Question: While upgrading my database schema I have run into a problem with a ForeignCollectionField (ormlite 4.7) not returning rows. With a clean install of the app, rows can be added and displayed as expected.
When the app is updated to a new version, the schema is updated (see below), but when rows are added to the database the collection is not returning the added rows. (I can see the rows exist in the database)
The parent row existed before the update. What do I need to do to fix it?
'''
@DatabaseTable(tableName = "setting")
public class SettingEntity {
@DatabaseField(generatedId = true)
private long id;
...
//New field added
@ForeignCollectionField
private ForeignCollection<DistributionEntity> distribution;
public SettingEntity() {
// Required for ORMLite
}
public ForeignCollection<DistributionEntity> getDistribution() {
return distribution;
}
public void setDistribution(ForeignCollection<DistributionEntity> distribution) {
this.distribution = distribution;
}
}
'''
'''
@DatabaseTable(tableName = "distribution")
public class DistributionEntity {
@DatabaseField(generatedId = true)
private long id;
...
//New field added
@DatabaseField(canBeNull = true, foreign = true, index = true, foreignAutoRefresh = true, columnDefinition = "integer references setting(id) on delete cascade")
private SettingEntity setting;
public void setSetting(SettingEntity setting) {
this.setting = setting;
}
}
'''
'''
RuntimeExceptionDao<DistributionEntity, Integer> distributionDao = helper.getDistributionDao();
distributionDao.executeRaw("ALTER TABLE distribution ADD setting_id");
distributionDao.executeRaw("CREATE INDEX distribution_setting_idx ON distribution (setting_id)");
'''

'''
public ArrayList<Distribution> getDistribution() {
getEntity().getDistribution().size();
final ArrayList<Distribution> items = new ArrayList<Distribution>();
final ForeignCollection<DistributionEntity> collection = getEntity().getDistribution();
for (final DistributionEntity item : collection) {
final Distribution dist = new Distribution(item, mContext);
items.add(dist);
}
return items;
}
'''
NB getEntity() returns an instance of SettingEntity
Thanks for spending the time
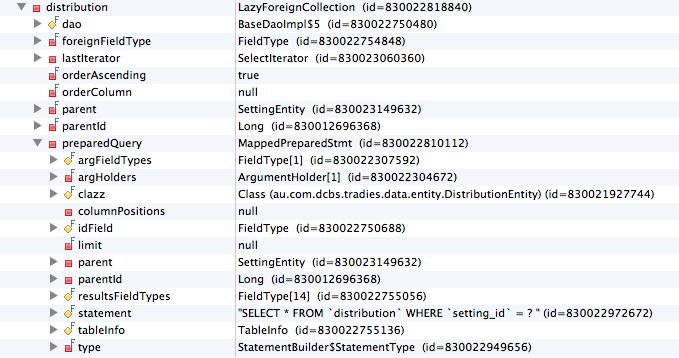
Answer: More of a workaround than answer but had to get around this problem. Replicated behavior by writing code.
'''
public List<DistributionEntity> getDistribution() {
List<DistributionEntity> distributionEntities = new ArrayList<DistributionEntity>();
try {
DatabaseHelper helper = DatabaseHelper.getInstance();
RuntimeExceptionDao<DistributionEntity, Integer> dao = helper.getDistributionDao();
QueryBuilder<DistributionEntity, Integer> queryBuilder = dao.queryBuilder();
queryBuilder.where().eq(DistributionEntity.SETTING_FIELD_NAME, Long.toString(this.getId()));
PreparedQuery<DistributionEntity> preparedQuery = queryBuilder.prepare();
distributionEntities = dao.query(preparedQuery);
} catch (SQLException e) {
e.printStackTrace();
}
return distributionEntities;
//return distribution;
}
'''
Love to know what the true answer is